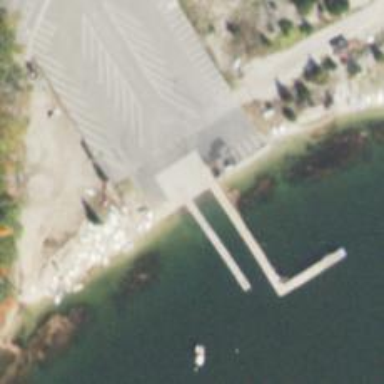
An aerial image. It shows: Slipway on leisure land.